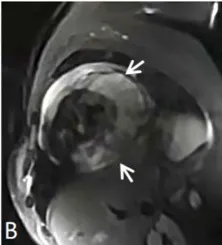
(B) MRI fat suppression image, short axial position of the left ventricle.
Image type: radiology (mri)